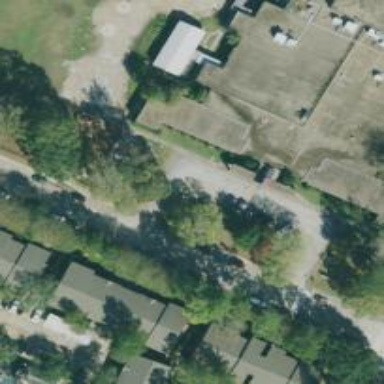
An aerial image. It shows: Driveway.